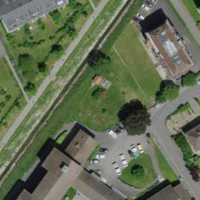
EUNIS habitat code: 54
Species observed at this site:
Carpinus betulus